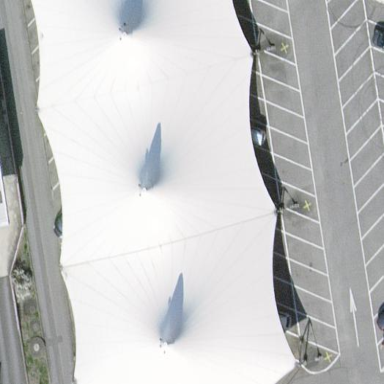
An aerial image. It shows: Carport structure.